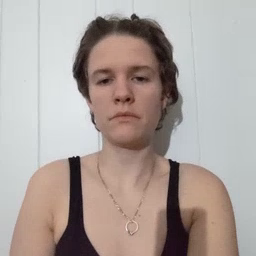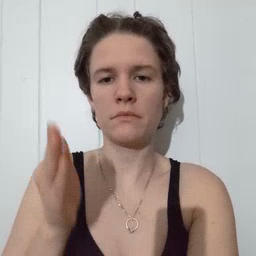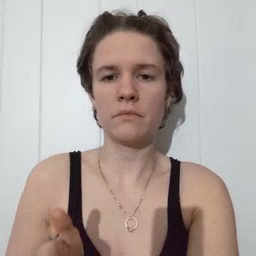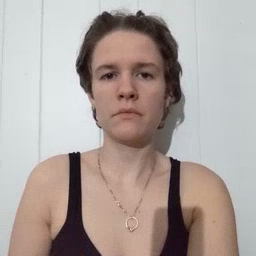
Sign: person